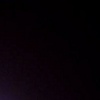
Label: space